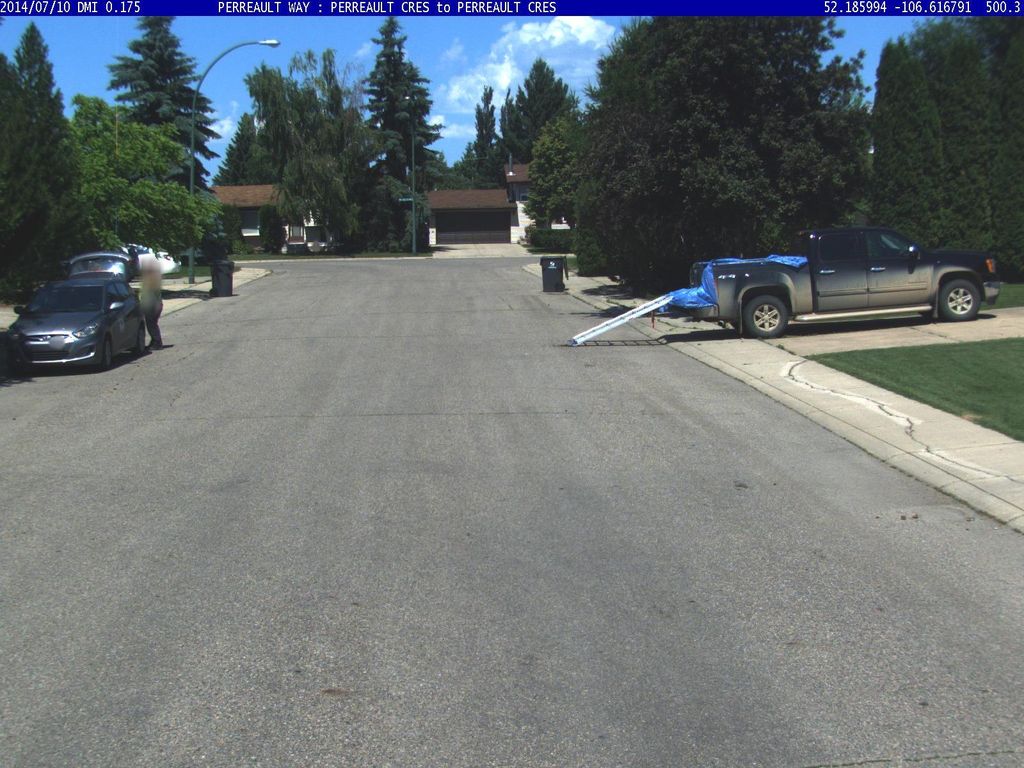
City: saskatoon